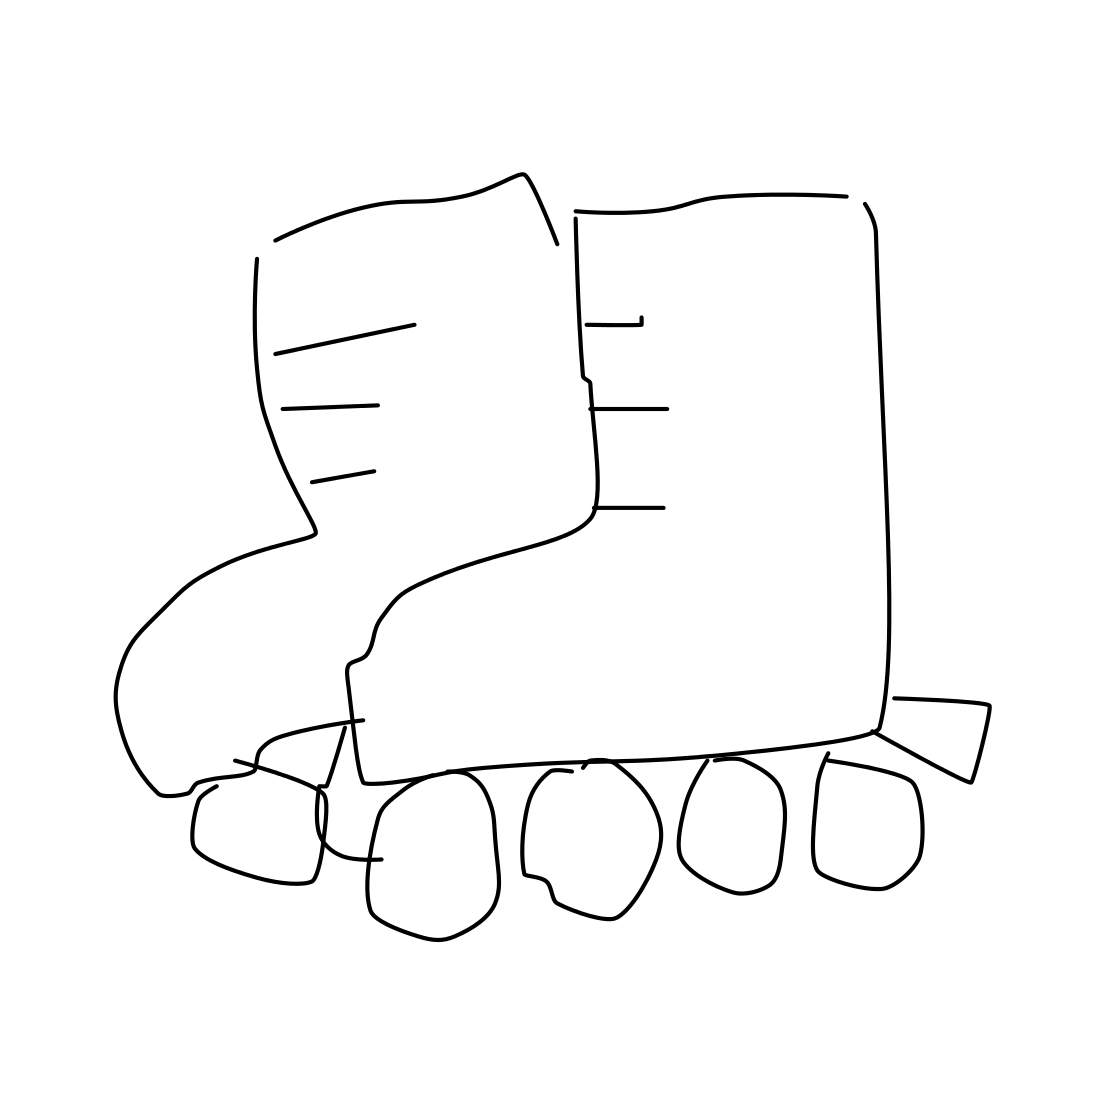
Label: rollerblades